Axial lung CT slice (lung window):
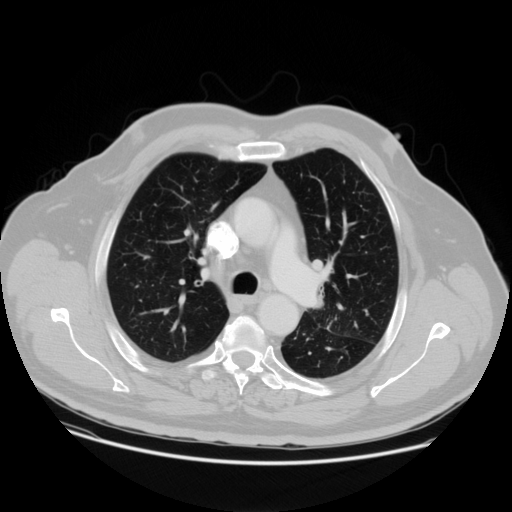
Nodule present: no